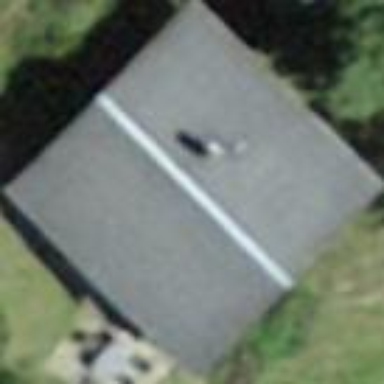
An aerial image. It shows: Residential building with gabled roof.